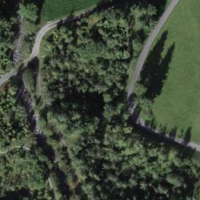
EUNIS habitat code: 24
Species observed at this site:
Tussilago farfara